Field crop: tomato
Growth stage: 2
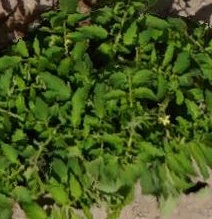
Species: tomato